Question: I am trying to use Session in my ASP.NET Core 1.0 (vNEXT) project. This is how my code looks like.
'''
public class Startup
{
// For more information on how to configure your application, visit http://go.microsoft.com/fwlink/?LinkID=398940
public void ConfigureServices(IServiceCollection services)
{
//-- Enabled MVC Pattern
services.AddMvc();
//-- Enable Session handling
services.AddCachingServices();
services.AddSessionServices();
}
public void Configure(IApplicationBuilder app)
{
//-- User MVC
app.UseMvc();
//-- Use Session
app.UseSession();
app.UseInMemorySession();
}
}
'''
But now I am stuck. I don't know how to set or get data from the session in my controller or pages. I have tried the this.Context.Session. But it's not instanced, so an invalidexception is throw when i try to access that properties.
Anybody that has an code example on how to get this working.
Thanks in advance.
Here is a screendump how the base.context.Session looks like in my controller.

And I don't have the SetString() and GetString(), only the Set() and TryGet()... methods...
This is how my project.json file looks like.
'''
"version": "1.0.0-*",
"dependencies": {
"Microsoft.AspNet.Server.IIS": "1.0.0-beta3",
"Microsoft.AspNet.Mvc": "6.0.0-beta3",
"Microsoft.AspNet.Session": "1.0.0-beta3"
},
'''
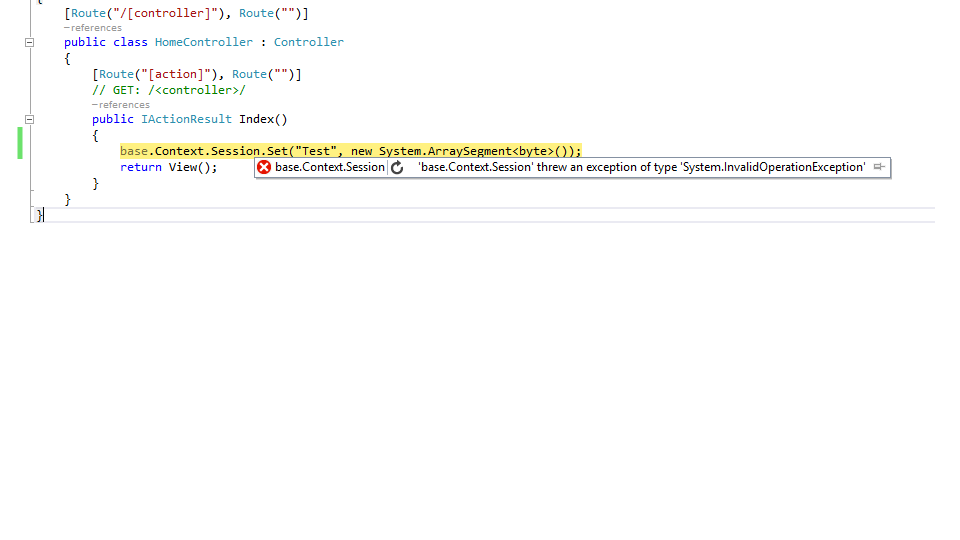
Answer: Changing my comment to an answer:
Add the session middleware before anything that needs it. Otherwise it won't be available at the right point in the request pipeline.
The middleware is in essence run sequentially - each middleware component that you add with '.UseXyz()' is run in order. So if MVC runs before Session, then MVC can't see the session acquisition from the Session middleware.